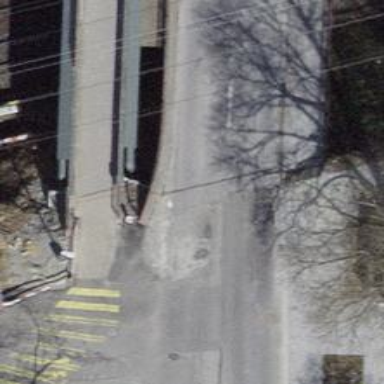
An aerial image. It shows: Tertiary road bridge with sidewalks on both sides.